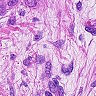
Metastatic tissue present: yes